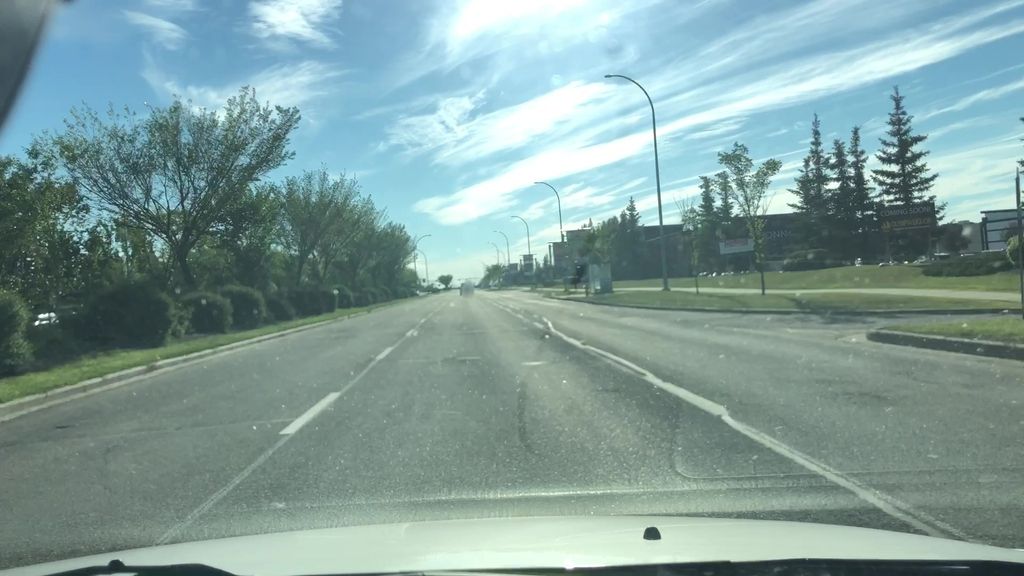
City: edmonton